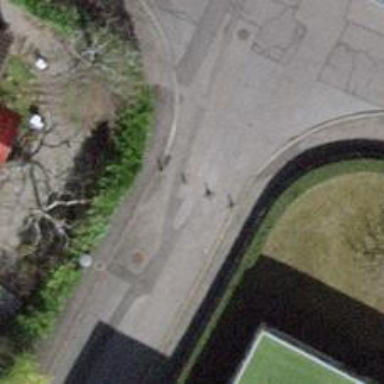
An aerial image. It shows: Bollard barrier.